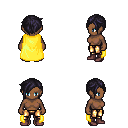
a pixel art fantasy rpg character, female body template, human, dark skin, yellow cape, gold greaves, raven pixie cut hairstyle, maroon shoes, four views (front, back, left, right), 2x2 character sprite sheet, small pixel art, hard edges, no anti-aliasing